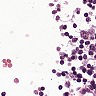
Metastatic tissue present: no